Question: Let's say you have a website where the body's background color is red and a content area with a white background that is 1,000 pixels wide. Now let's say you want a drop shadow on the content area that is darkest at the juncture of the content area and the red background, and gets less opaque as it goes off the the left on the left side and the right on the right side. It basically looks like this:

So my strategy is to make the background color of the body red and grab only the shadow in photoshop with a width of ~47px and a height of 1px. My question is:
How do I go about inserting that onto my website such that the browser's horizontal scroll bar only shows up when it's reached 1,000 pixels and not when it's reached 1,000 + 47 + 47 (the width of the content area plus the width of the two shadows).
I'm sure this is a common question, but I really suck at phrasing these things.
Thanks!
: sorry for the lack of code. That's not usually my style. So here we go:
:
'''
<div id="mainwrapper">
<div id="left_shadow"></div>
<div id="right_shadow"></div>
</div>
'''
:
'''
#mainwrapper {
width:1000px;
height:100%;
margin-left:auto;
margin-right:auto;
background-color:#e8e8e8;
position:relative;
}
#left_shadow {
position:absolute;
top:0;
bottom:0;
left:-47px;
width:47px;
background:url(/images/leftshadow.png) repeat-y;
}
#right_shadow {
position:absolute;
top:0;
bottom:0;
right:-47px;
width:47px;
background:url(/images/rightshadow.png) repeat-y;
}
'''
With this setup, if I shrink the browser window down to 1,095 pixels, it doesn't have a horizontal scroll bar. If I shrink it to 1,094px, it has a horizontal scroll bar because it's recognize those absolutely positioned shadows as part of the content area. My question is: how do I make it so that the scroll bar only shows up when it hits the gray center (at 1,000px)? Thanks again, guys.
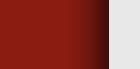
Answer: '''
<html>
<body style="background:url(bg.jpg) red repeat-y center top">
<div align="center" width="100%" background="bg.jpg">
<div style="width:870px;align:center;background:silver" align="center">test</div>
</div>
<body>
</html>
'''
The image below is small so you need to look closely :)